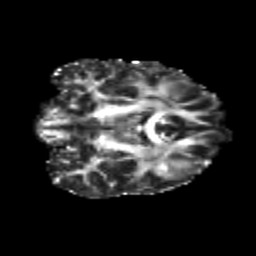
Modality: FA
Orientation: coronal
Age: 28
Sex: female
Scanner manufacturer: siemens
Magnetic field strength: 3 T
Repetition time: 3.5 s
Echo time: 0.113 s